Question: I'm trying to visualize a data set I have (in Java, but that doesn't matter much) using gnuplot. I could ask a few different questions about this, but for now: Suppose my data is categorical, and for each category I have quartiles 1,2,3, the min and max, and the total weight of samples in that category (but not the actual sample data). I want to plot this using GNUplot 'candlesticks'. I can almost get this:

except for visualizing the weight of samples using the box width.
Can this be done in a gnuplot 'candlesticks' plot? Some other way?
I'm mostly interested in doing this with gnuplot. Other suggestions are welcome only if they're easily scriptable and do not require installing too much additional software.
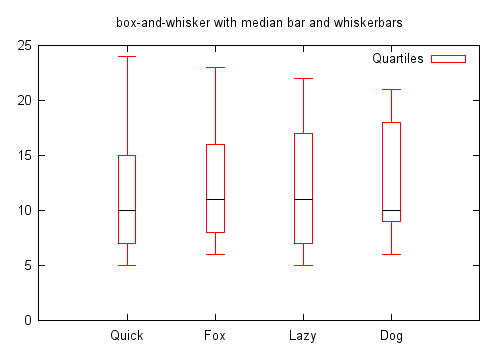
Answer: Ok, got it.
Sample script:
'''
set terminal pngcairo transparent enhanced font "arial,10" fontscale 1.0 size 500, 350
set output 'candlesticks.png'
set boxwidth 0.2 absolute
set title "Box-and-whisker plot with median bar, whiskerbars, and variable box width"
set xrange[0:5]
set yrange[0:25]
# Data columns: X Min 1stQuartile Median 3rdQuartile Max BoxWidth Titles
# set bars 4.0
set style fill empty
plot 'data.txt' using 1:3:2:6:5:7:xticlabels(8) with candlesticks title 'Quartiles' whiskerbars, '' using 1:4:4:4:4:7 with candlesticks lt -1 notitle
'''
Sample Contents of 'data.txt':
'''
# Data columns: X Min 1stQuartile Median 3rdQuartile Max BoxWidth Titles
1 5 7 10 15 24 0.3 Quick
2 6 8 11 16 23 0.4 Fox
3 5 7 11 17 22 0.5 Lazy
4 6 9 10 18 21 0.3 Dog
'''
(and note that '#' lines are just comments, we don't really specify column names.)
The result: